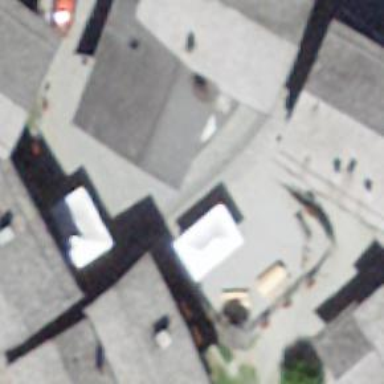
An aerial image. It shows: Building with tile roof.